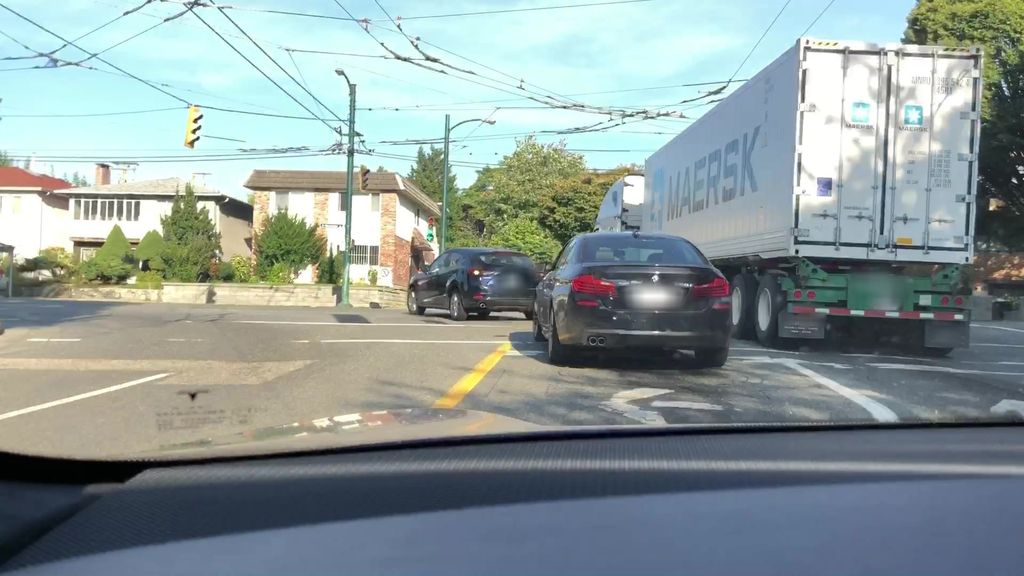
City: vancouver